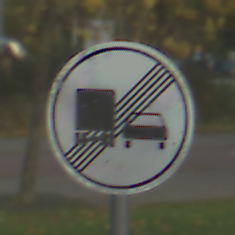
Verkehrszeichen: EndeUeberholverbotKraftfahrzeuge
Umgebung: Outdoor, Urban
Tageszeit: MorningAfternoon
Wetter: PartlyCloudy
Licht: Natural
Jahreszeit: NotSpecified
Kontrast: LowContrast